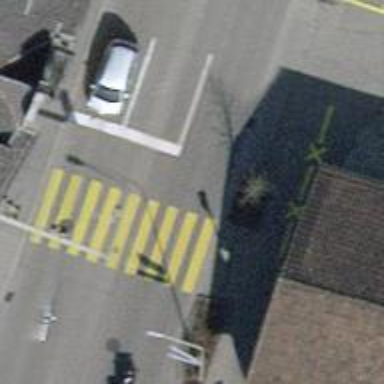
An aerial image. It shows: Crossing with traffic signals.